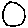
Label: circle